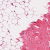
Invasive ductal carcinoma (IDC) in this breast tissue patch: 0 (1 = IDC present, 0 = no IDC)